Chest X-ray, PA view. Patient: 73 years old, sex M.
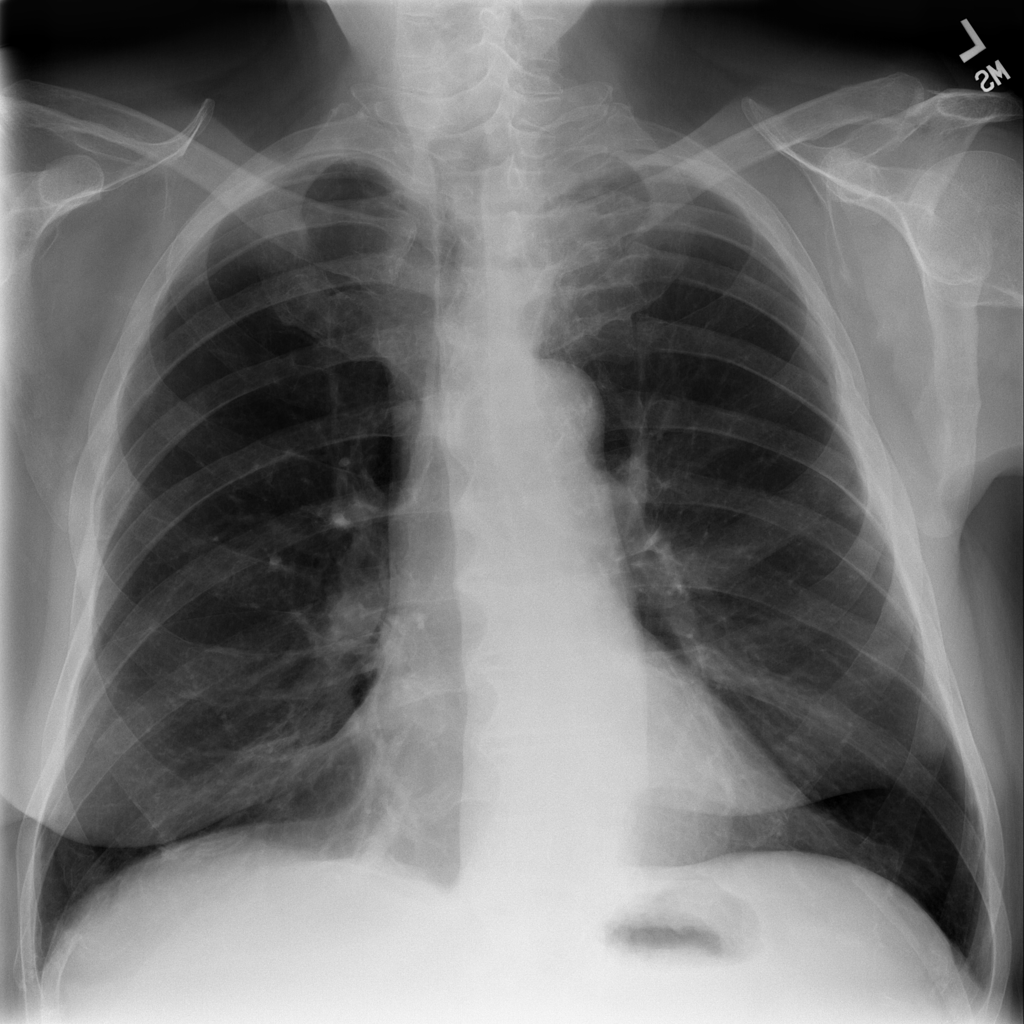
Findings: No Finding